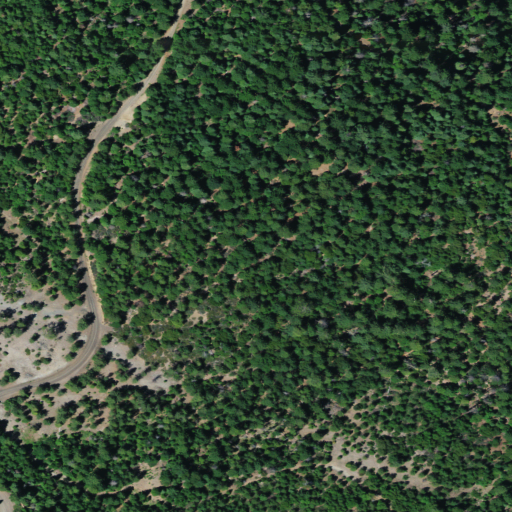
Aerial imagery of ridge(s) in California named Oak Ridge containing evergreen forest, open development, shrub, low intensity development, and deciduous forest